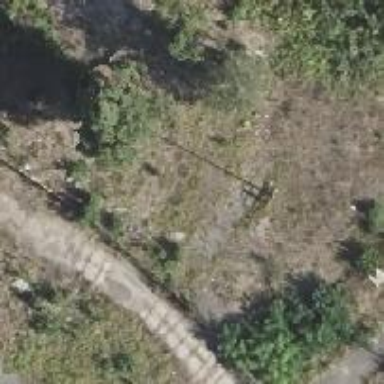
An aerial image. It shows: Abandoned railway.